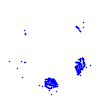
Particle: pion